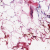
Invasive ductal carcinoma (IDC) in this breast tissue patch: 0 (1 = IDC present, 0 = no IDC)